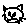
Label: cat